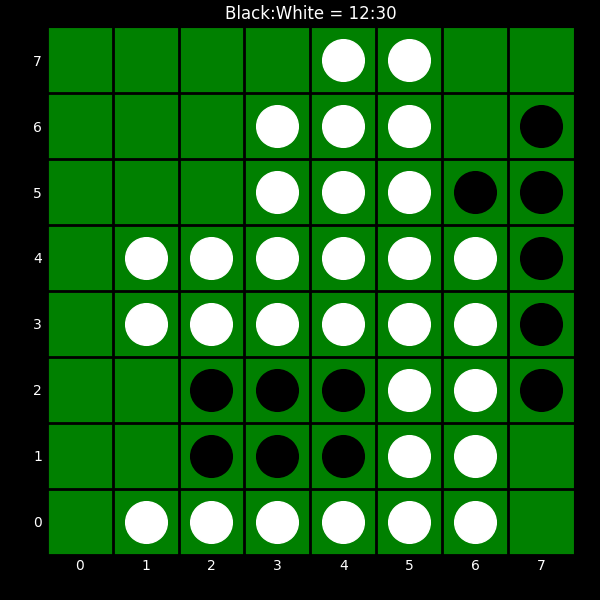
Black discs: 12
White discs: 30